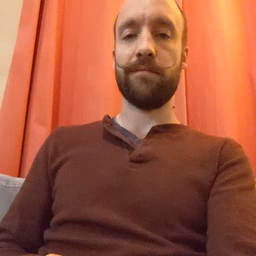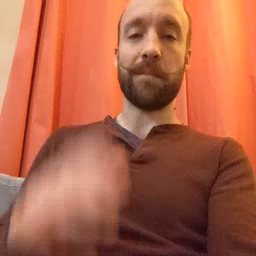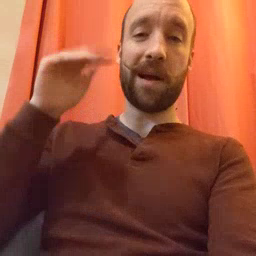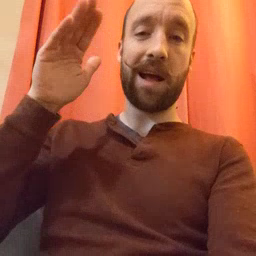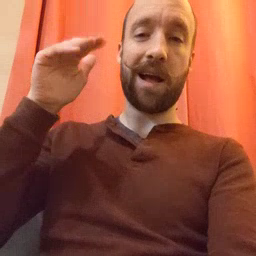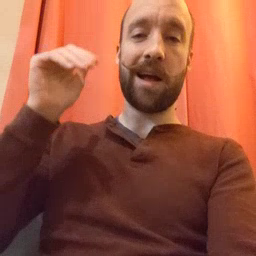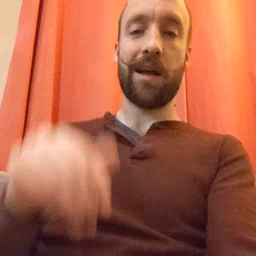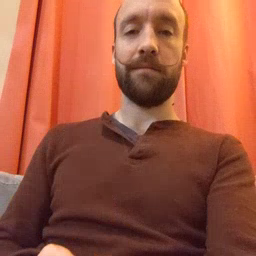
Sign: bye